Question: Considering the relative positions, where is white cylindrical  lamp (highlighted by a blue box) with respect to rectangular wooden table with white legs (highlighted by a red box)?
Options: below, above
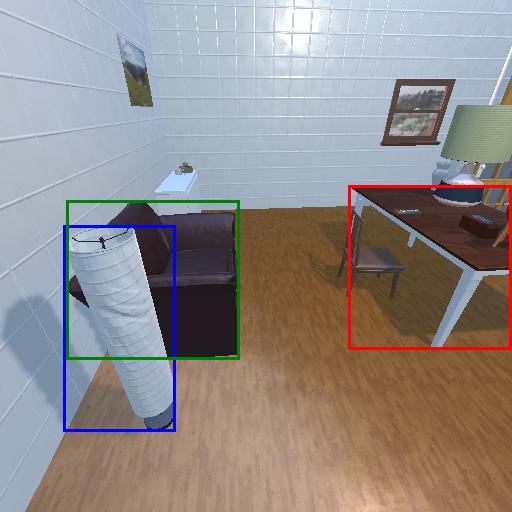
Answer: below